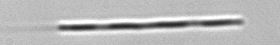
Label: Leptocylindrus